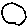
Label: circle